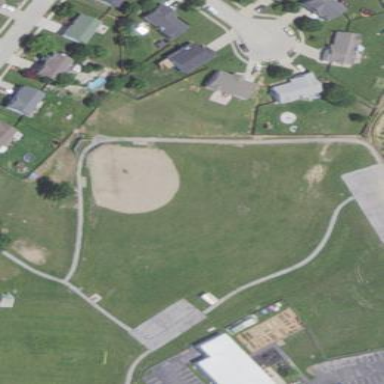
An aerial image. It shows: Baseball pitch for leisure land activities.